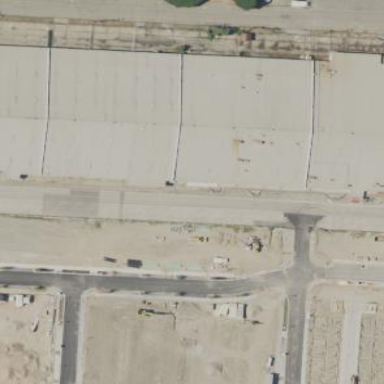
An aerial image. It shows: Warehouse.